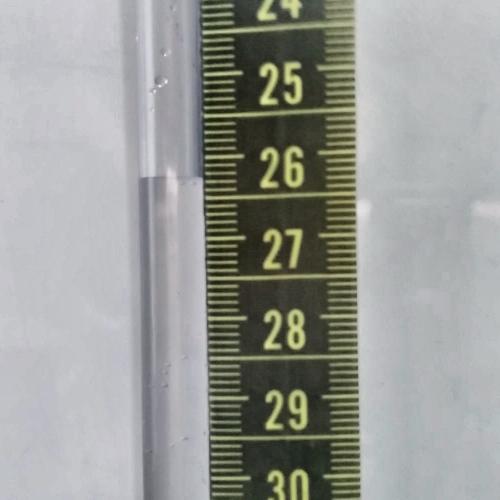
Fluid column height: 26.3 cm